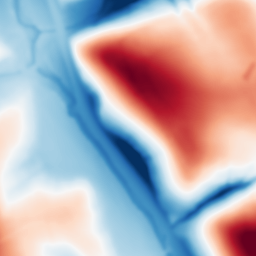
Category: multiscale
Decomposition family: dog
Decomposition parameters: sigma_low: 2
sigma_high: 50
Upsampling method: quartic
Upsampling parameters: scale: 2
Upsampling scale: 2